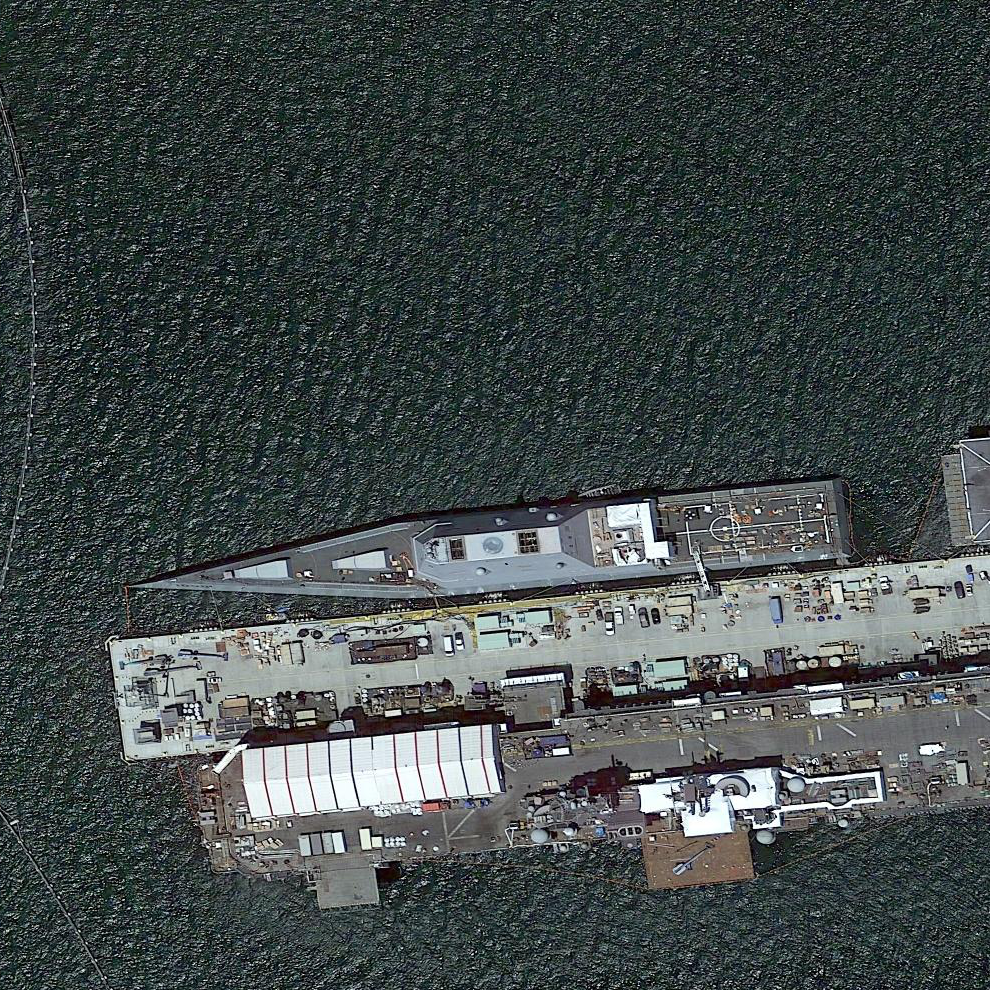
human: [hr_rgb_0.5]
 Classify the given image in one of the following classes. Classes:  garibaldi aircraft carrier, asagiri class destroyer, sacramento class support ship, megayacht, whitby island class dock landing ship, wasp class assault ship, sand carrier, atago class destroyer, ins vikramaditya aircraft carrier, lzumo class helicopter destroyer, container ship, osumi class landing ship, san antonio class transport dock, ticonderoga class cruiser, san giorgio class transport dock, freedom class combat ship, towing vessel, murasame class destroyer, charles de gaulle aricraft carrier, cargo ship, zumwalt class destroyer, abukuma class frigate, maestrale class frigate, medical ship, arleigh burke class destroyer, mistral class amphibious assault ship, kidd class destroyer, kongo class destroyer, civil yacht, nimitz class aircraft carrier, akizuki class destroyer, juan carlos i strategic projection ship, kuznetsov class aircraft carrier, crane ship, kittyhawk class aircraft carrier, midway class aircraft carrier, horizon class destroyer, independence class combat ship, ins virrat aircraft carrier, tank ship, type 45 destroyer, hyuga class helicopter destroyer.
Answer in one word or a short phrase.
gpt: Zumwalt class destroyer